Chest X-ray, AP view. Patient: 59 years old, sex M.
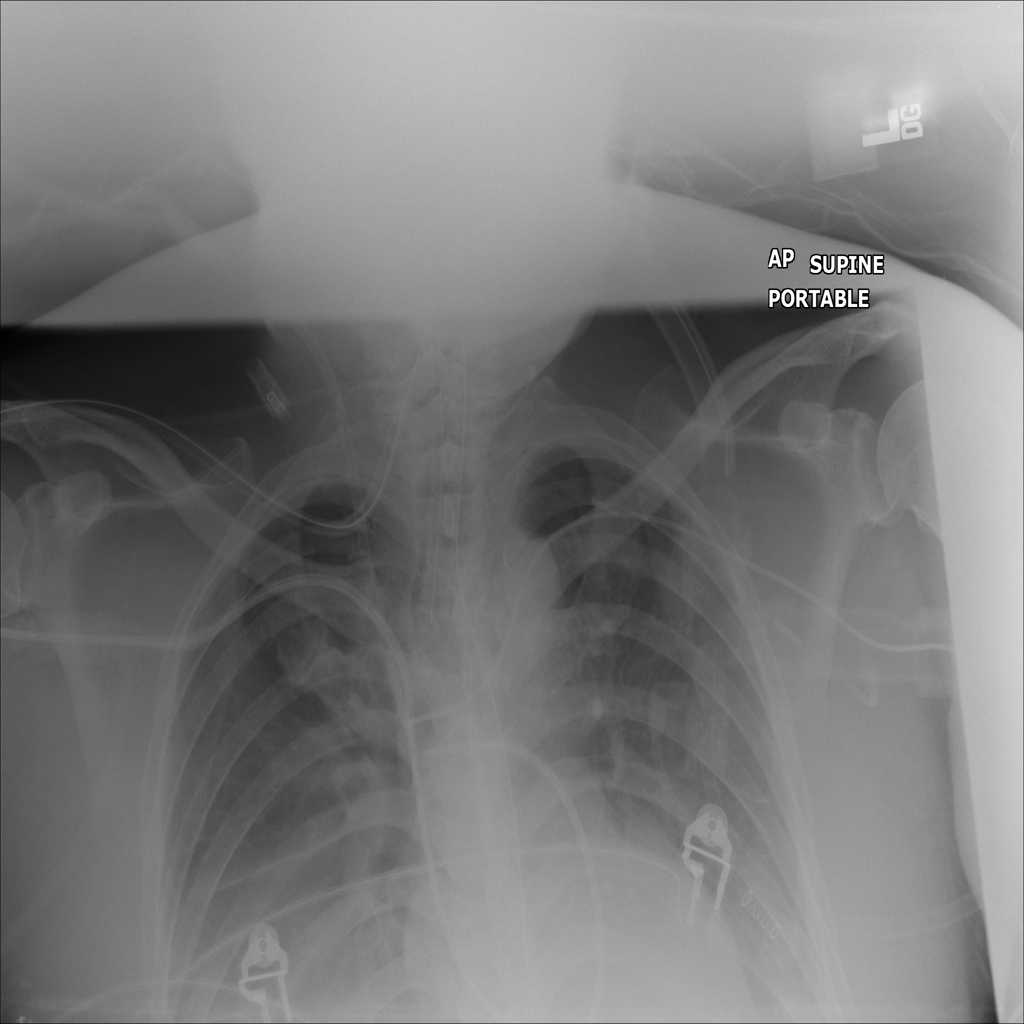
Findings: Atelectasis, Effusion, Infiltration